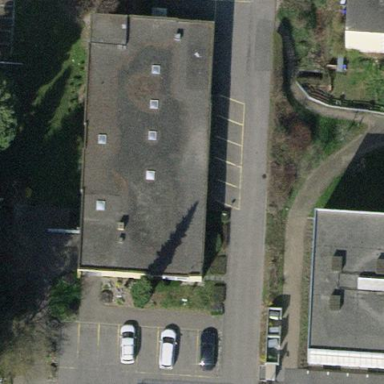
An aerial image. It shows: Building that serves as post office.